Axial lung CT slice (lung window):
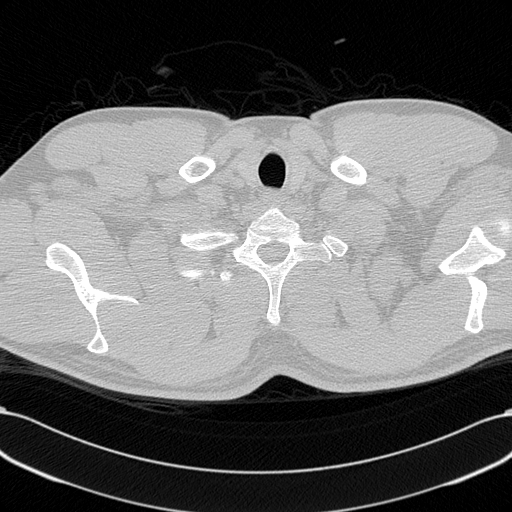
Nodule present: no